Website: walmart
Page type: billing-address
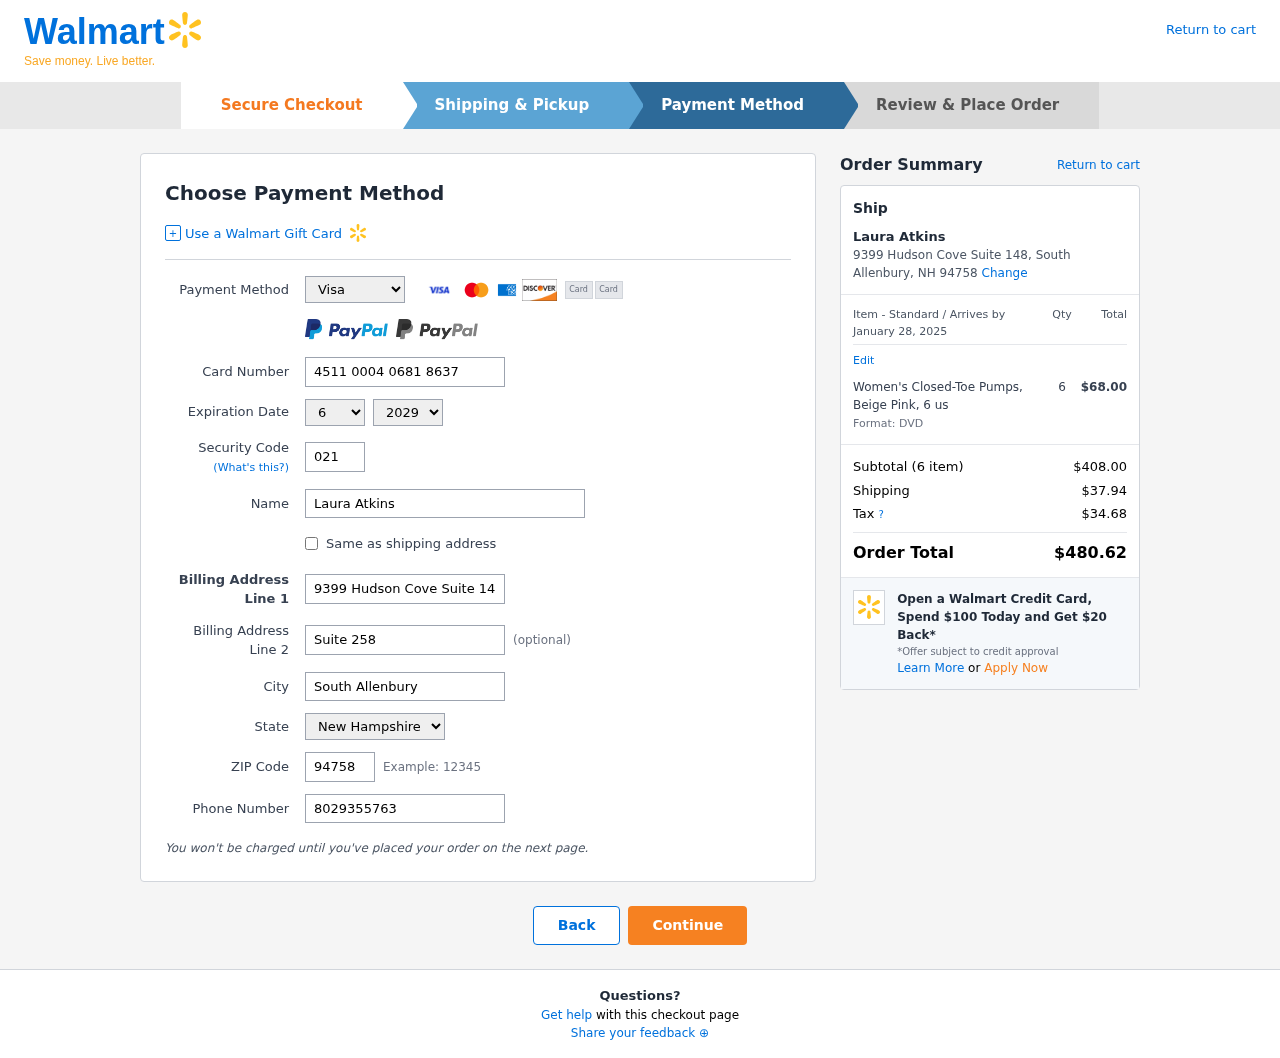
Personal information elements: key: PII_CARD_CVV
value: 021
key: PII_CARD_EXPIRY_MONTH
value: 06
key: PII_CARD_EXPIRY_YEAR
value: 29
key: PII_CARD_NUMBER
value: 4511 0004 0681 8637
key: PII_CARD_TYPE
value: Visa
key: PII_CITY
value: South Allenbury
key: PII_CITY_STATE_ZIP
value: South Allenbury, NH 94758
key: PII_FULLNAME
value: Laura Atkins
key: PII_PHONE
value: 8029355763
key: PII_POSTCODE
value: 94758
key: PII_STATE
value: New Hampshire
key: PII_STREET
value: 9399 Hudson Cove Suite 148
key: PII_STREET2
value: Suite 258
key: PII_FULLNAME2
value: Laura Atkins
Product elements: key: PRODUCT1_NAME
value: Women's Closed-Toe Pumps, Beige Pink, 6 us
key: PRODUCT1_PRICE
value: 68
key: PRODUCT1_QUANTITY
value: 6
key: PRODUCT1_DESC
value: Format: DVD
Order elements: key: ORDER_DELIVERY_DATE
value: January 28, 2025
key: ORDER_NUM_ITEMS
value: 6
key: ORDER_SUBTOTAL
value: $408.00
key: ORDER_SHIPPING_COST
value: $37.94
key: ORDER_TAX
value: $34.68
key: ORDER_TOTAL
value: $480.62